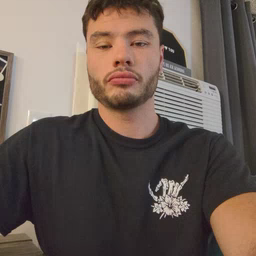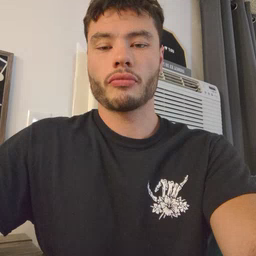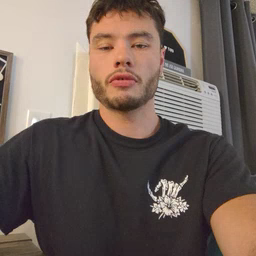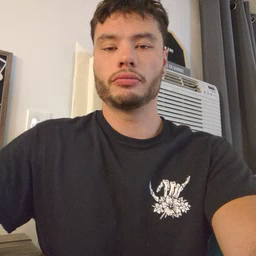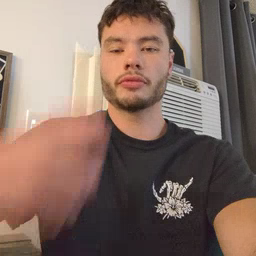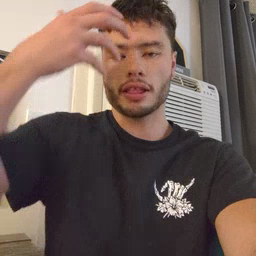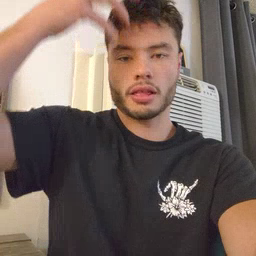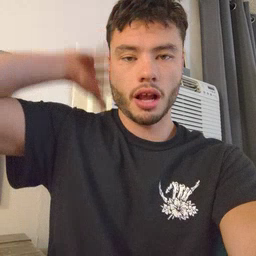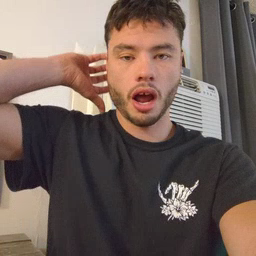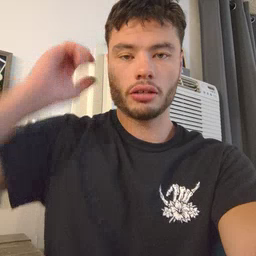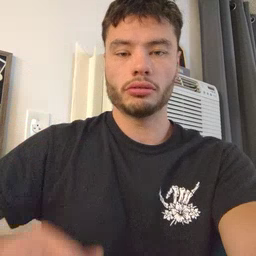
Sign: lion